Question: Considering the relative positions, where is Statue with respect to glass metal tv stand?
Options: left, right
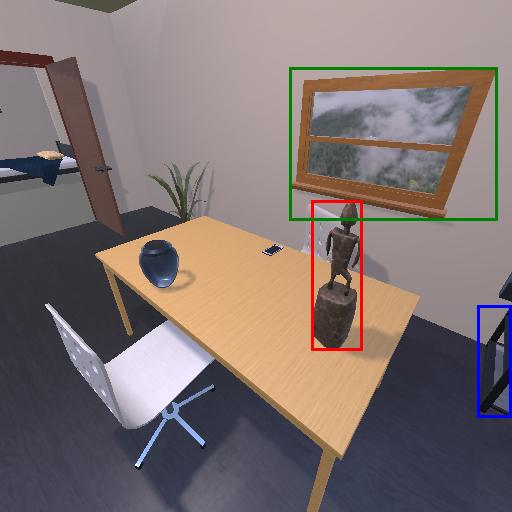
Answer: left